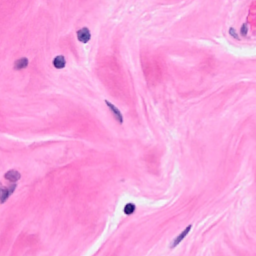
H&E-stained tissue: Breast